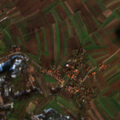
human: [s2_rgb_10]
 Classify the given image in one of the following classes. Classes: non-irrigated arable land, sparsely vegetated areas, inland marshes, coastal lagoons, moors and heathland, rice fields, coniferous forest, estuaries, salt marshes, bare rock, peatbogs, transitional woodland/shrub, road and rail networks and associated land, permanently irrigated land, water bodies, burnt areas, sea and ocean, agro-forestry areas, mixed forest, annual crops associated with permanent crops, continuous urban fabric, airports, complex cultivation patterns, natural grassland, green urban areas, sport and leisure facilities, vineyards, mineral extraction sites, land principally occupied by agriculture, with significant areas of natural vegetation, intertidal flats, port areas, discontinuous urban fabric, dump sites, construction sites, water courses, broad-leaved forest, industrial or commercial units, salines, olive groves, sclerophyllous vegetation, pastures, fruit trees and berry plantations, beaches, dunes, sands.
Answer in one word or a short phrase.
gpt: non-irrigated arable land, land principally occupied by agriculture, with significant areas of natural vegetation, broad-leaved forest